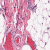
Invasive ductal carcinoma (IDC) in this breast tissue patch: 0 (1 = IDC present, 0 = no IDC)